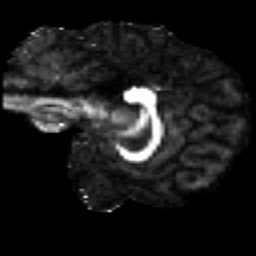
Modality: FA
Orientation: sagittal
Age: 26
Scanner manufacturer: siemens
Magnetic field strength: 3 T
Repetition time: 2.2 s
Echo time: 0.084 s